Question: How to select 'array_agg(ARRAY[f1_date,ARRAY[f2_int,f3_decimal]])'? There is an error about combining 'date' and 'integer' in ARRAY.
added picture explaining where and how I plan to use array. The issue is db size. After transforming 3 colunms to multidimensional array I can save plenty of space. It will be 4M rows instead of 200M. Each row will have array with maximum 500 elements inside.

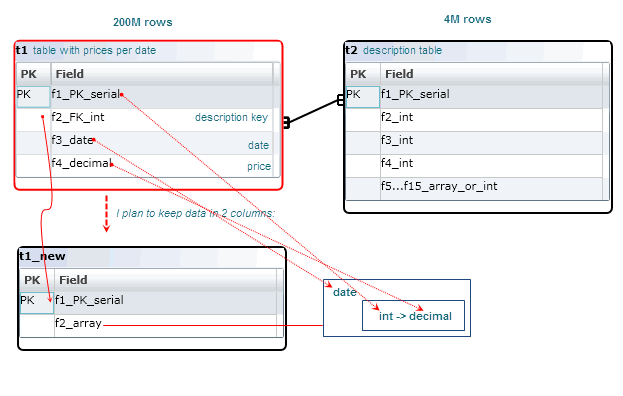
Answer: Arrays in Postgres share the same base element across all dimensions.
### Array of anonymous records
You can build an array of anonymous records (as base type):
'''
SELECT array_agg((i,d))
FROM (
VALUES
(1::int, 2.3::decimal)
,(2, 3.4)
,(3, 4.5)
) x(i, d);
'''
This is rather unwieldy though, as you cannot access subfields of anonymous records by name (names do not exist!). May be more practical to operate with well know types ..
### Composite type as base type
Create a composite type and use it as base type for your array.
'''
CREATE TYPE int_dec AS (i int, d decimal);
SELECT '(1, 2.3)'::int_dec AS id_base
,'{"(1, 2.3)","(2, 3.4)","(3, 4.5)"}'::int_dec[] AS id_arr
-- Build an array from composite base type
SELECT array_agg(a)
FROM (
VALUES
('(1, 2.3)'::int_dec)
,('(2, 3.4)'::int_dec)
,('(3, 4.5)'::int_dec)
) x(a);
-- Build an array from composite base type
SELECT array_agg((i,d)) AS anonymous_arr
,array_agg((i,d)::int_dec) AS id_arr
FROM (
VALUES
(1::int, 2.3::decimal)
,(2, 3.4)
,(3, 4.5)
) x(i, d);
'''
### Table as base type
Any can serve as composite type.
'''
db=# CREATE TEMP TABLE int_dec (i int, d decimal);
CREATE TABLE
db=# INSERT INTO int_dec VALUES (1, 2.3), (2, 3.4), (3, 4.5);
INSERT 0 3
db=# SELECT array_agg(id) FROM int_dec id;
array_agg
---------------------------------
{"(1,2.3)","(2,3.4)","(3,4.5)"}
'''
### Text as common ground
The alternative is to cast all values to 'text' since data type can be cast to 'text' and back in PostgreSQL and build a 'multi-dimensional array'.
For that you may be interested in aggregating arrays. Consider the answer under this related question:
<URL>
In my experience there is often a better solution than to build complex arrays, though.